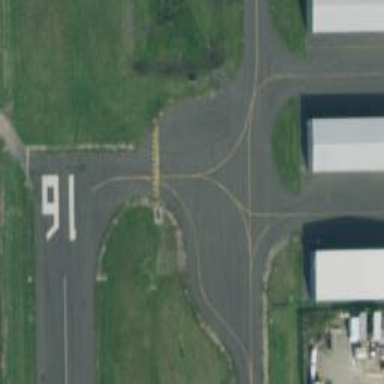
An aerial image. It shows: View of taxiway at the airport.